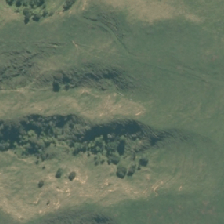
Land cover: indigenous_forest